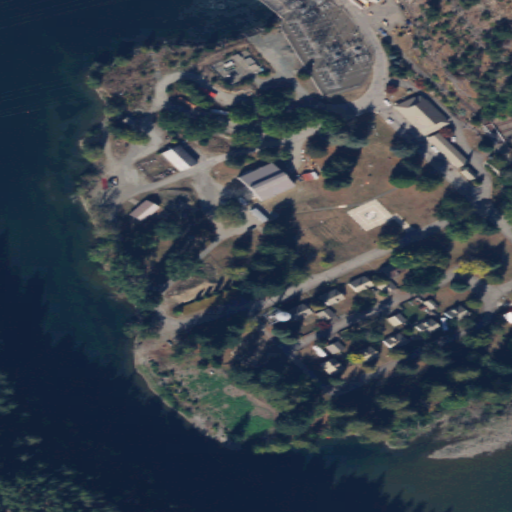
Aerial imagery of bar in Washington named Reflector Bar containing evergreen forest, open water, low intensity development, grassland, medium intensity development, barren land, open development, shrub, and high intensity development